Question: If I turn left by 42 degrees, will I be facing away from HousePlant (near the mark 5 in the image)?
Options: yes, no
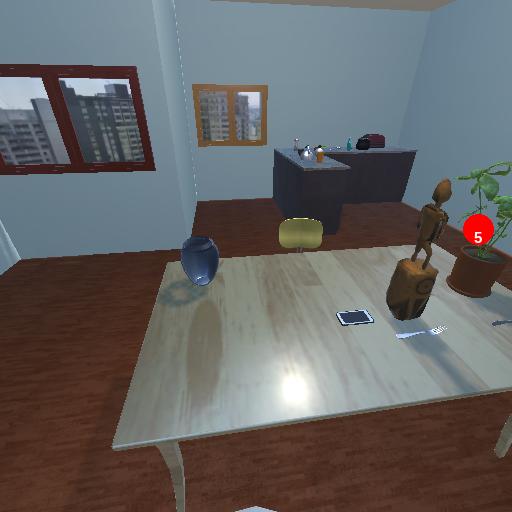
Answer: yes